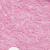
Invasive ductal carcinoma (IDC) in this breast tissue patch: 0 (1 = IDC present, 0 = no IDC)